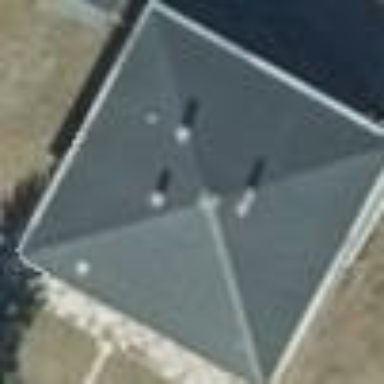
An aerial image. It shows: Flat roofed building with black roof.